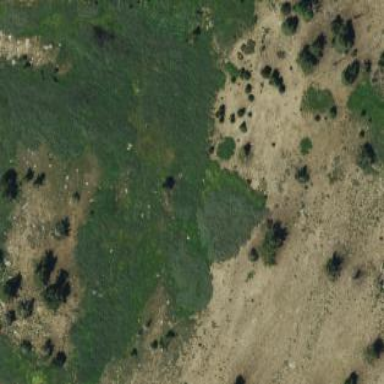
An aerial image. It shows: Wet meadow characterized by grassland vegetation.